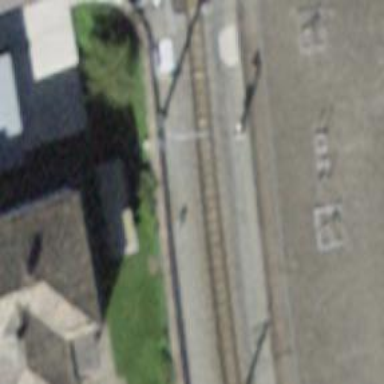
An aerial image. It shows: Railway signal.